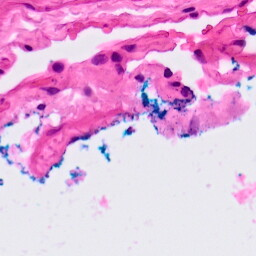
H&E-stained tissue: Lung